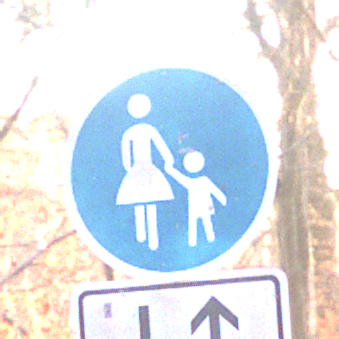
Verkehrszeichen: Gehweg
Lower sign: RichtungsangabeDurchPfeile8
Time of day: SunriseSunset
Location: Outdoor (Nature)
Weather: Clear
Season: Autumn
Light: Natural